Question:
My top and bottom toolbars are showing as black when in the app they show as light gray. I'm assuming it may have something to do with the default 'translucency checkbox' I found in the .storyboard, attributes inspector of the toolbar?
I'm using a UIActivityViewController to shoot this image out in an email. Here's the code for grabbing the screenshot:
'''
// Grab a screenshot
UIGraphicsBeginImageContext(self.view.bounds.size);
[self.view.layer renderInContext:UIGraphicsGetCurrentContext()];
UIImage *imageToShare = UIGraphicsGetImageFromCurrentImageContext();
UIGraphicsEndImageContext();
'''
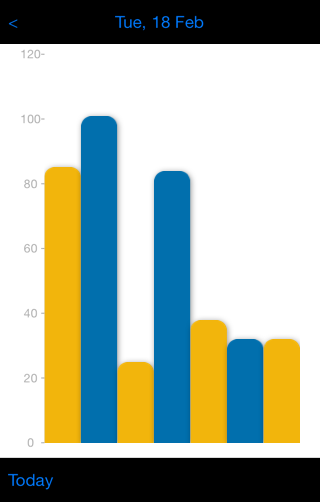
Answer: Solution found here: <URL>
Seems like this should be a factory method provided by an Apple framework though. I'm putting this a Utils.h/.m class:
'''
+ (UIImage *)screenshot
{
CGSize imageSize = CGSizeZero;
UIInterfaceOrientation orientation = [UIApplication sharedApplication].statusBarOrientation;
if (UIInterfaceOrientationIsPortrait(orientation)) {
imageSize = [UIScreen mainScreen].bounds.size;
} else {
imageSize = CGSizeMake([UIScreen mainScreen].bounds.size.height, [UIScreen mainScreen].bounds.size.width);
}
UIGraphicsBeginImageContextWithOptions(imageSize, NO, 0);
CGContextRef context = UIGraphicsGetCurrentContext();
for (UIWindow *window in [[UIApplication sharedApplication] windows]) {
CGContextSaveGState(context);
CGContextTranslateCTM(context, window.center.x, window.center.y);
CGContextConcatCTM(context, window.transform);
CGContextTranslateCTM(context, -window.bounds.size.width * window.layer.anchorPoint.x, -window.bounds.size.height * window.layer.anchorPoint.y);
if (orientation == UIInterfaceOrientationLandscapeLeft) {
CGContextRotateCTM(context, M_PI_2);
CGContextTranslateCTM(context, 0, -imageSize.width);
} else if (orientation == UIInterfaceOrientationLandscapeRight) {
CGContextRotateCTM(context, -M_PI_2);
CGContextTranslateCTM(context, -imageSize.height, 0);
} else if (orientation == UIInterfaceOrientationPortraitUpsideDown) {
CGContextRotateCTM(context, M_PI);
CGContextTranslateCTM(context, -imageSize.width, -imageSize.height);
}
if ([window respondsToSelector:@selector(drawViewHierarchyInRect:afterScreenUpdates:)]) {
[window drawViewHierarchyInRect:window.bounds afterScreenUpdates:YES];
} else {
[window.layer renderInContext:context];
}
CGContextRestoreGState(context);
}
UIImage *image = UIGraphicsGetImageFromCurrentImageContext();
UIGraphicsEndImageContext();
return image;
}
'''